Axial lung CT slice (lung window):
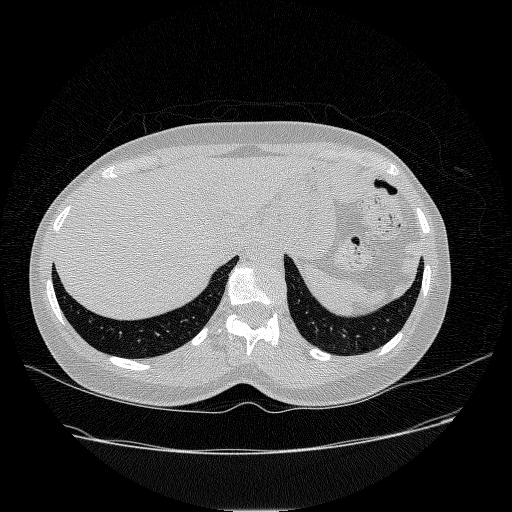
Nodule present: no